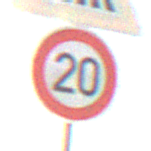
Verkehrszeichen: Geschwindigkeit20
Zusatzzeichen oben: FussgaengerueberwegRechts
Umgebung: Outdoor, Suburban
Tageszeit: SunriseSunset
Wetter: PartlyCloudy
Licht: Natural
Jahreszeit: NotSpecified
Kontrast: MediumContrast